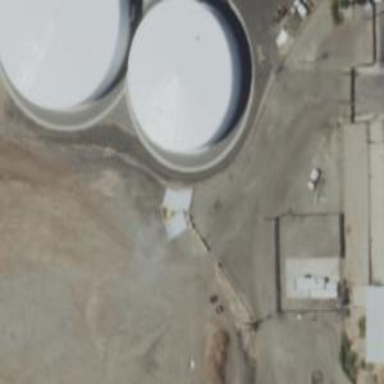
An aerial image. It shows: Tank building.